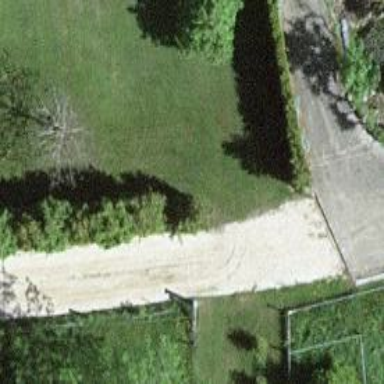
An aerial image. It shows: Paved alley designated as service road.